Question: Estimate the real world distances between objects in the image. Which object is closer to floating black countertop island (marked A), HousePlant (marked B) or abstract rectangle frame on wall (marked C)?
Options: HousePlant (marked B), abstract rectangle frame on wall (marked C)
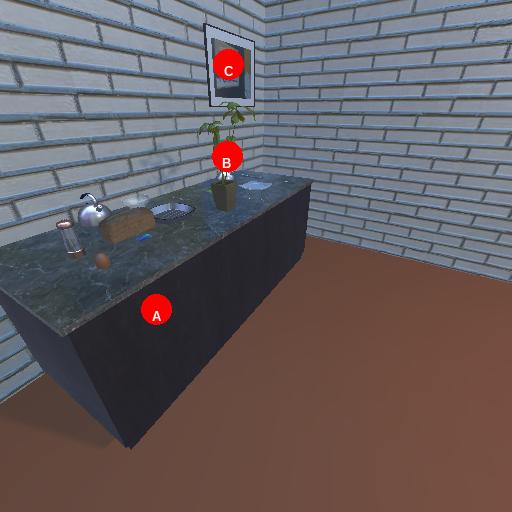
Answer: HousePlant (marked B)